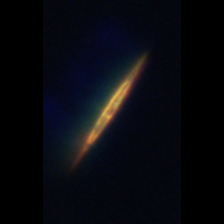
Taxon: Pennate
Group: Diatoms